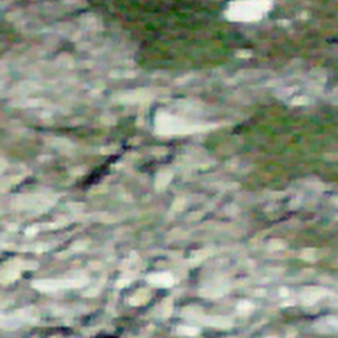
Label: other